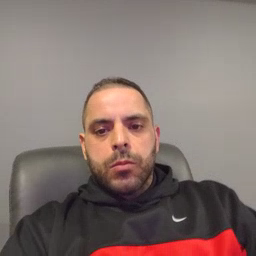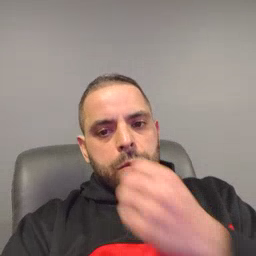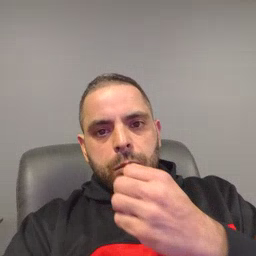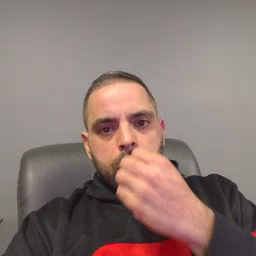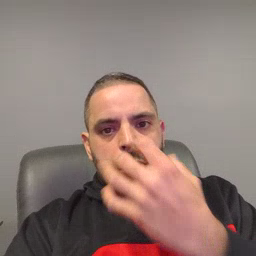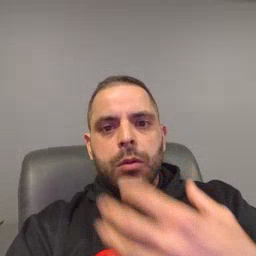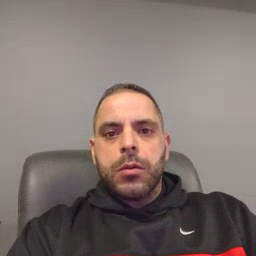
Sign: blow